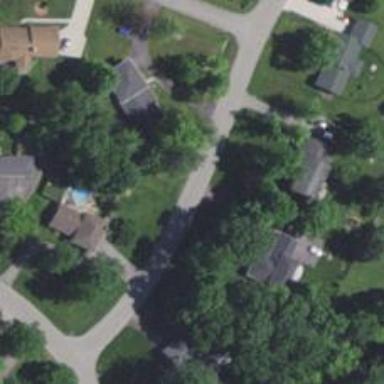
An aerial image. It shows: Residential road.